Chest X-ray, PA view. Patient: 56 years old, sex F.
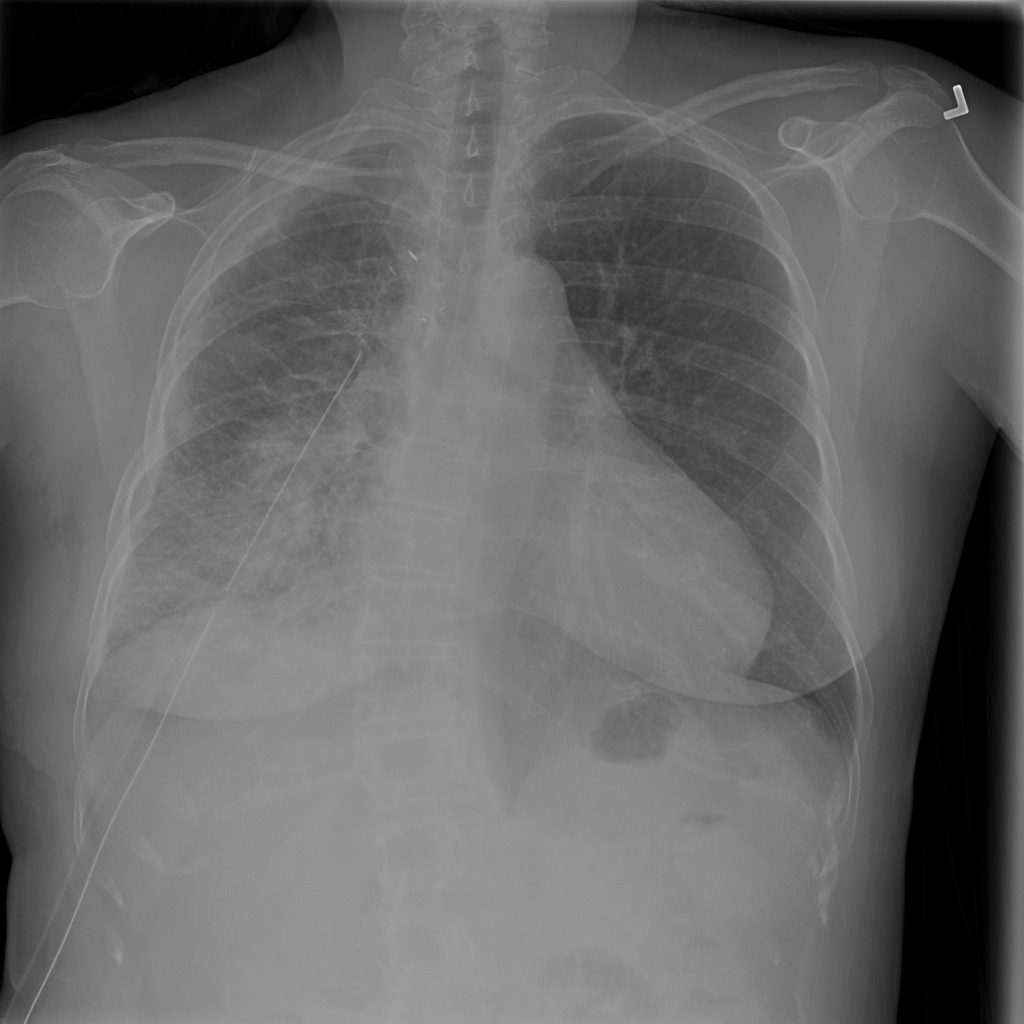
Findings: Infiltration